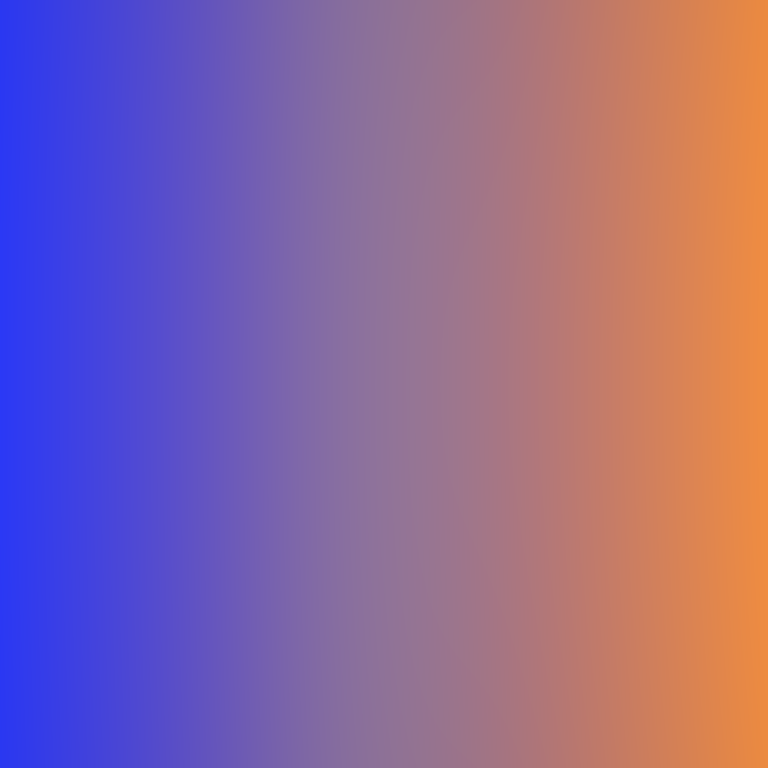
Abstract light effect, smooth gradient from deep blue to warm orange, serene atmosphere, soft blend, no room, no furniture, no objects.